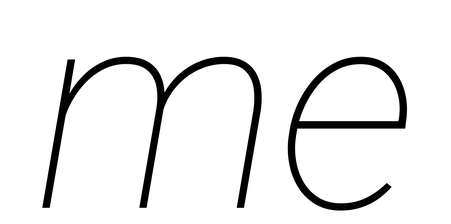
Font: Roboto-Italic_Thin_Italic